Interaction volume radius: 10 \u00c5
Interaction volume height: 25 \u00c5
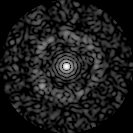
Disorder parameter: 0.8027